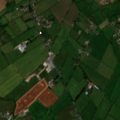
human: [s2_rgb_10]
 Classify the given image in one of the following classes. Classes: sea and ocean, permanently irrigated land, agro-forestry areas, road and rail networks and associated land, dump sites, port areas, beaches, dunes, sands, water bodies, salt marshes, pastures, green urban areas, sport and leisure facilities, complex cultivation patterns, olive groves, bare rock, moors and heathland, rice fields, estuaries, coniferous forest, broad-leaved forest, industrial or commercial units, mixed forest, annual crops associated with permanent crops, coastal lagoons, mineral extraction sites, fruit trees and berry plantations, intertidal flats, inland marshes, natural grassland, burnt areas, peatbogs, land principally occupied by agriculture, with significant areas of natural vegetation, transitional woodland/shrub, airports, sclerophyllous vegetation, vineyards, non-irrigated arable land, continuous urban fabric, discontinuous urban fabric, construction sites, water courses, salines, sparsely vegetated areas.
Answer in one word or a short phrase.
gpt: pastures